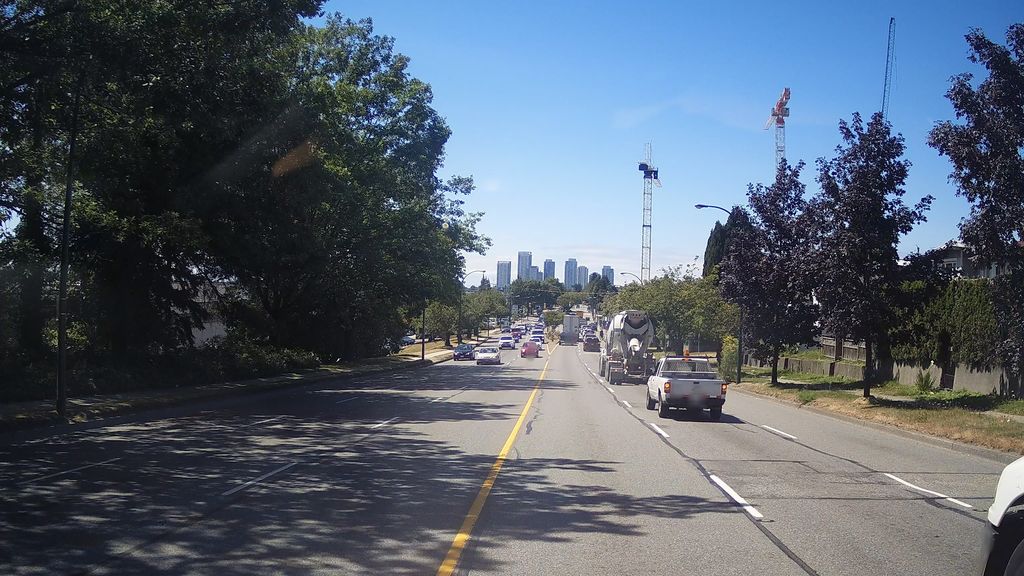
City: vancouver